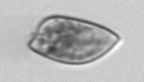
Label: Prorocentrum_dentatum